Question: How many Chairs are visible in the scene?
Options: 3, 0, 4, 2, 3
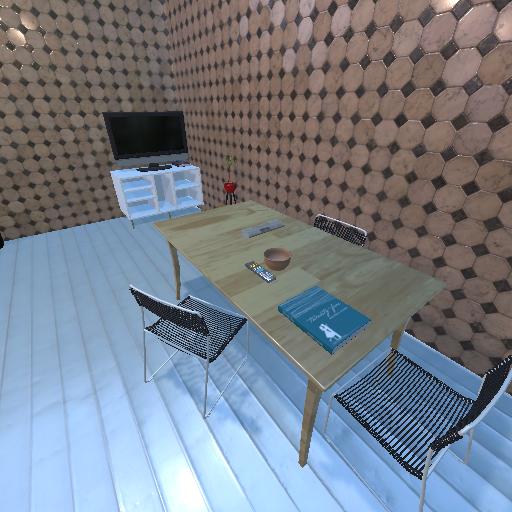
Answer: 3